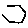
Label: hexagon